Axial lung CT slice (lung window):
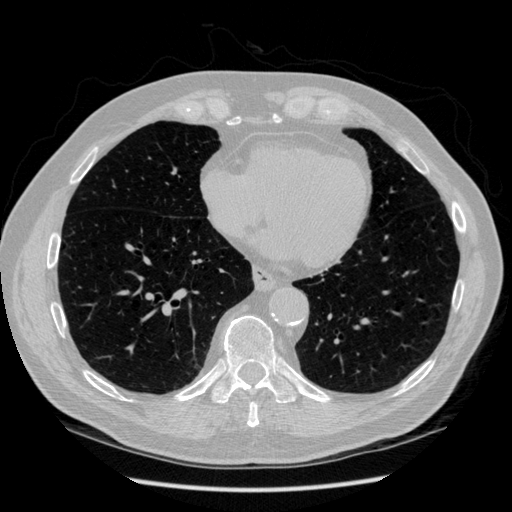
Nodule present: no